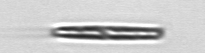
Label: pennate